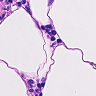
Metastatic tissue present: no